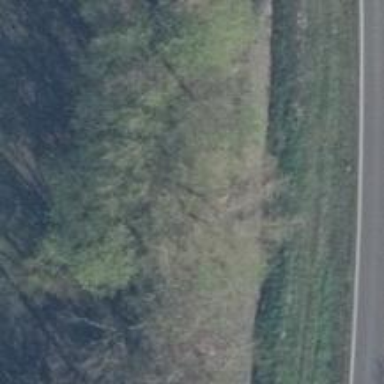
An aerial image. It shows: Row of trees in natural setting.